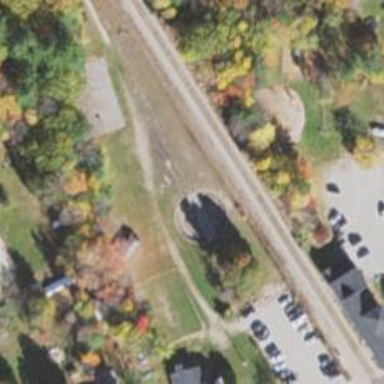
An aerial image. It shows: Disused railway.